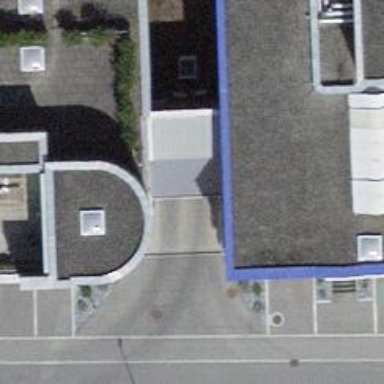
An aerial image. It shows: Parking entrance.